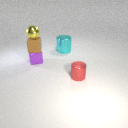
small purple metal cube below small yellow metal sphere